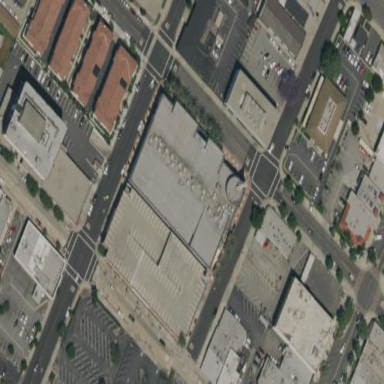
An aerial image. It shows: Cinema building.